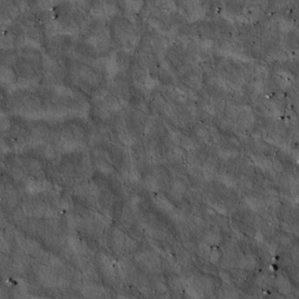
Label: non_frost